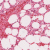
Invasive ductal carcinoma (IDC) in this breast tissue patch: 0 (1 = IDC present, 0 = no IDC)